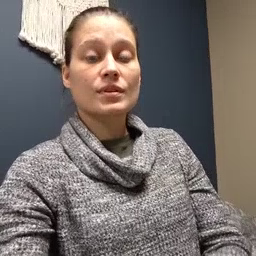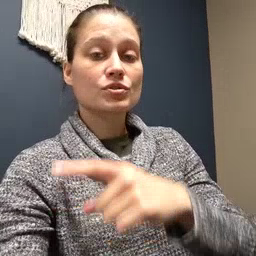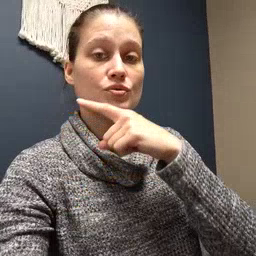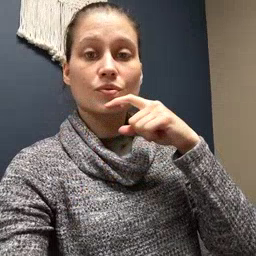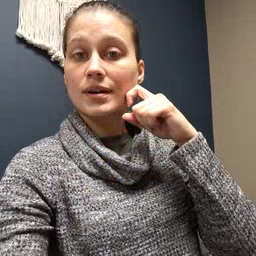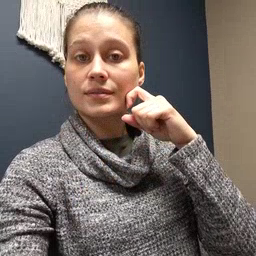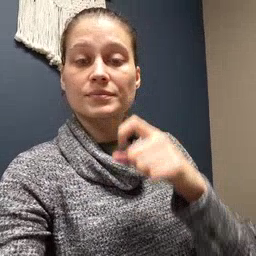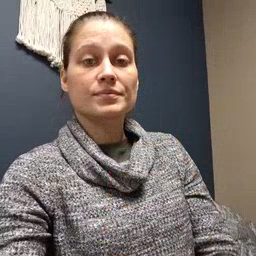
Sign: dry